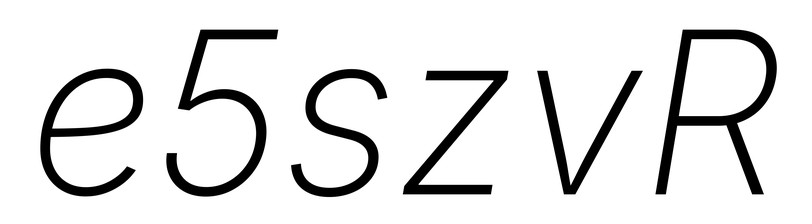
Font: Inter-Italic_ExtraLight_Italic